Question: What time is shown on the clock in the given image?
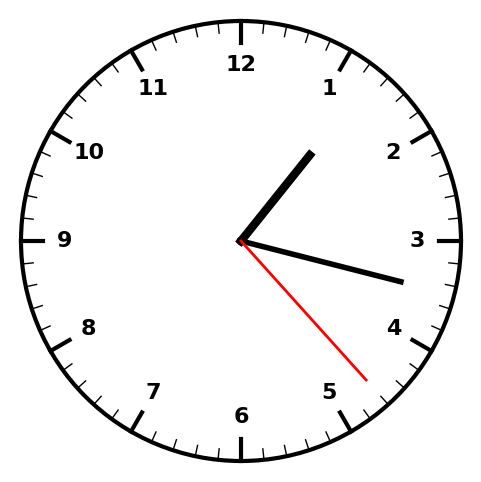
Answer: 01:17:23